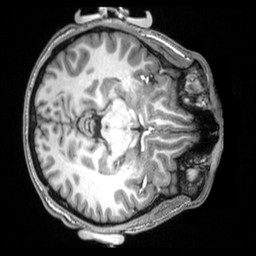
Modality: T1w
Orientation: axial
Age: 22
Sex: male
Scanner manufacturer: siemens
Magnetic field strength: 3 T
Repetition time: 2.53 s
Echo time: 0.0033 s